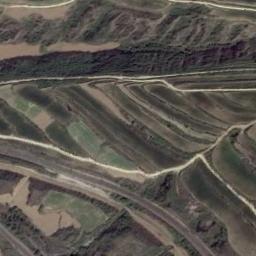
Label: terrace